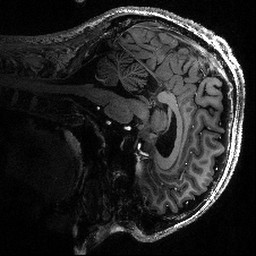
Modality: T1w
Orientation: sagittal
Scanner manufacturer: siemens
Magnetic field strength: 6.98 T
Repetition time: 2.82 s
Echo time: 0.00282 s